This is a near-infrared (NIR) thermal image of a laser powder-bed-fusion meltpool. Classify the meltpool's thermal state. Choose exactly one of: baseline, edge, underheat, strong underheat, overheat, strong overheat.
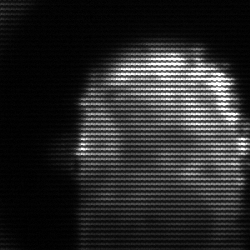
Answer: baseline